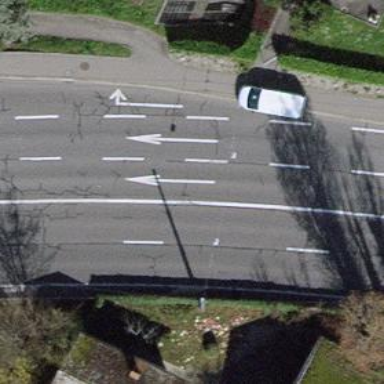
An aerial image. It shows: Primary highway with asphalt surface and trolley wires.